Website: home-depot
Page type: review-order
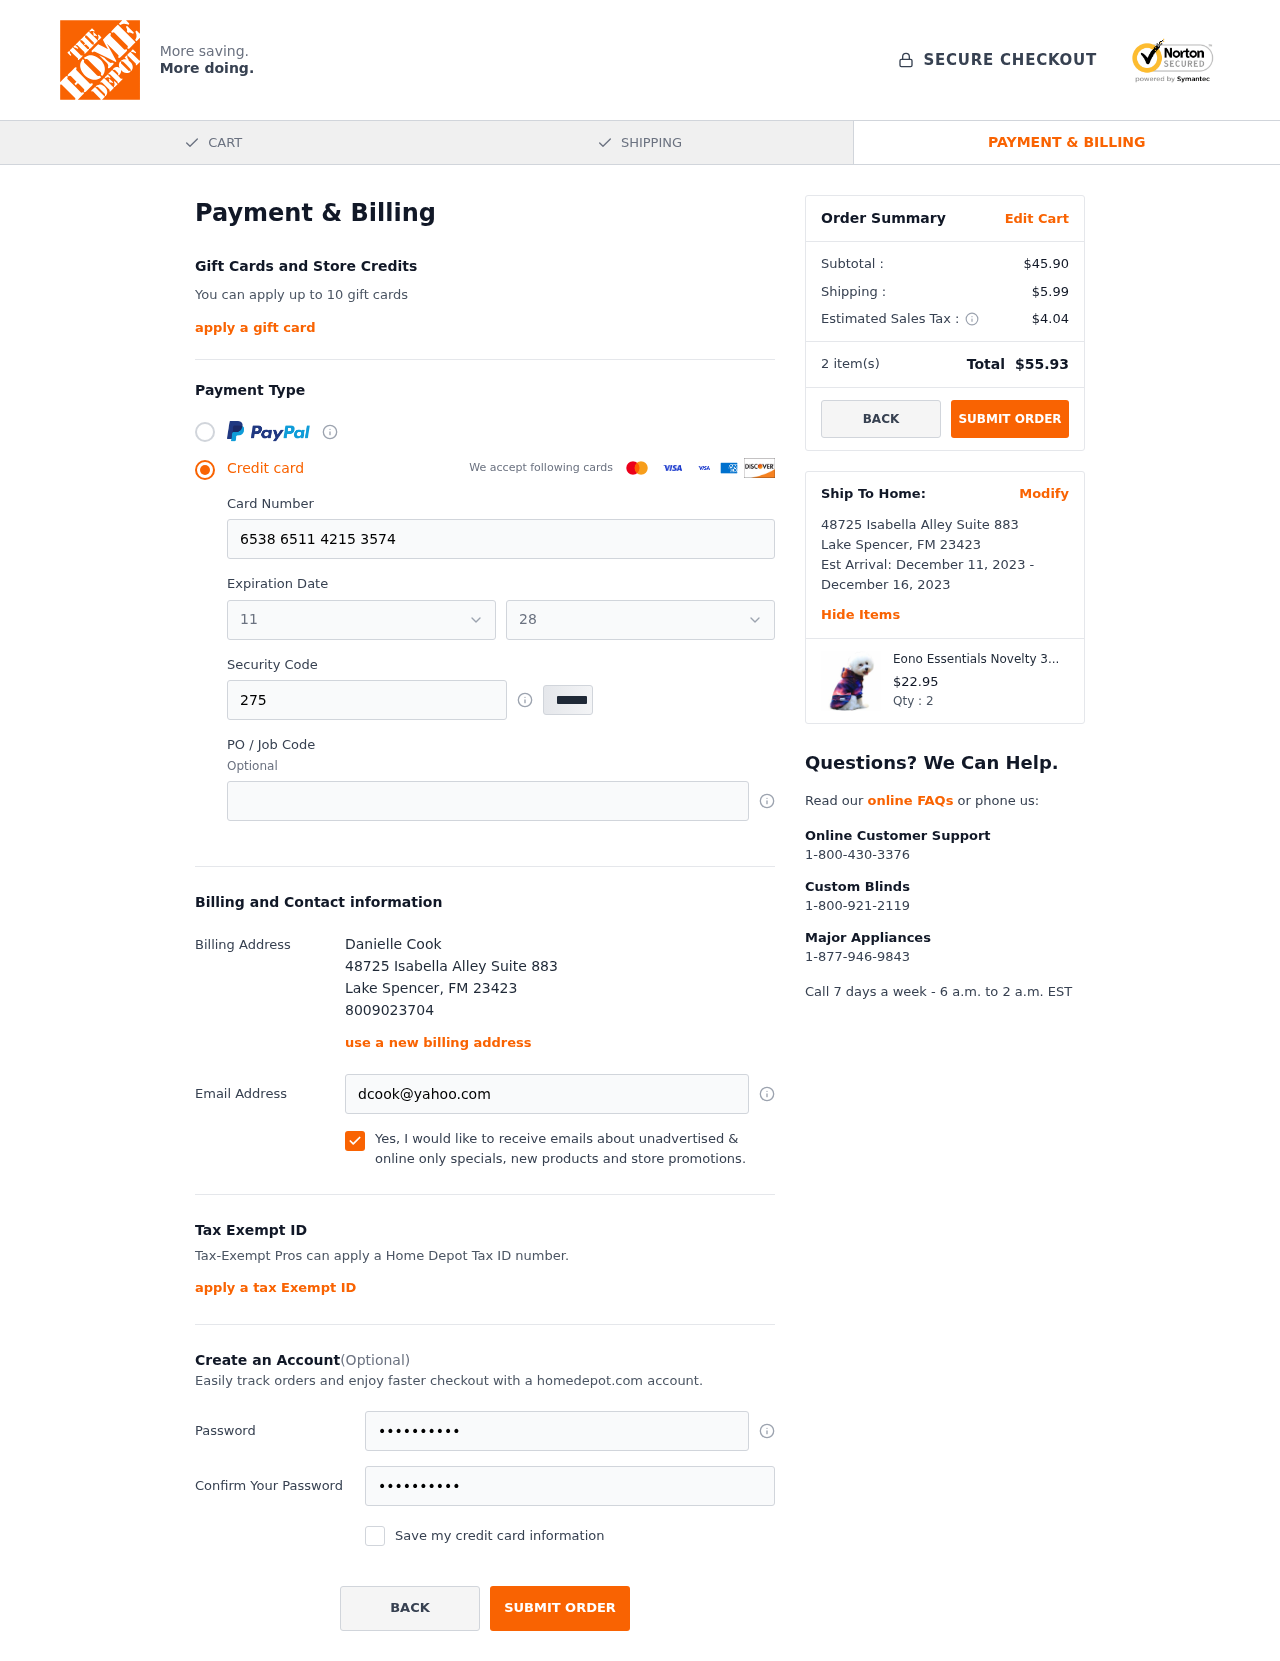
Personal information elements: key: PII_CARD_EXPIRY_MONTH
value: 11
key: PII_CARD_EXPIRY_YEAR
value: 28
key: PII_CITY
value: Lake Spencer
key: PII_FULLNAME
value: Danielle Cook
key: PII_PHONE
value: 8009023704
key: PII_POSTCODE
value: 23423
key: PII_STATE_ABBR
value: FM
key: PII_STREET
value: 48725 Isabella Alley Suite 883
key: PII_CARD_NUMBER
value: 6538 6511 4215 3574
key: PII_CARD_CVV
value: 275
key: PII_EMAIL
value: dcook@yahoo.com
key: PII_STREET2
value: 48725 Isabella Alley Suite 883
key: PII_STATE
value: FM
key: PII_POSTCODE2
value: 23423
Product elements: key: PRODUCT1_NAME
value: Eono Essentials Novelty 3D Print Starry Sky Basic Dog Hoodie Polyester Pet Sweatshirt for Small Medi
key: PRODUCT1_PRICE
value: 22.95
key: PRODUCT1_QUANTITY
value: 2
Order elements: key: ORDER_SUBTOTAL
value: $45.90
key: ORDER_SHIPPING_COST
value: $5.99
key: ORDER_TAX
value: $4.04
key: ORDER_NUM_ITEMS
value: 2
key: ORDER_TOTAL
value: $55.93
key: ORDER_SHIPPING_DATE
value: December 11, 2023
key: ORDER_DELIVERY_DATE
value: December 16, 2023